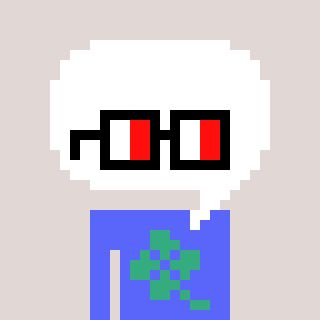
a pixel art character with square glasses with black frames and red eyes, a speech bubble-shaped head and a purple-colored body on a warm background